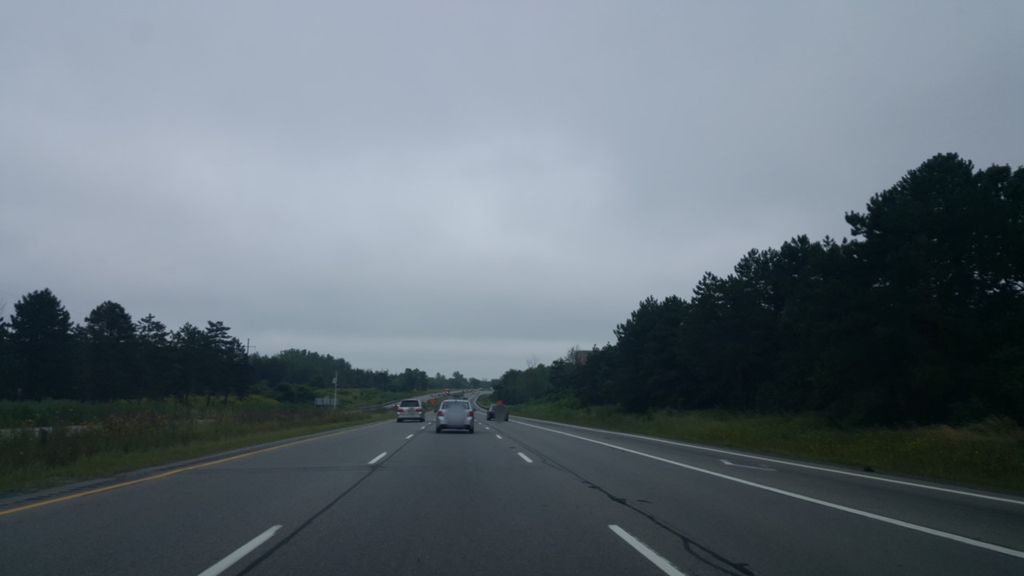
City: ottawa-gatineau